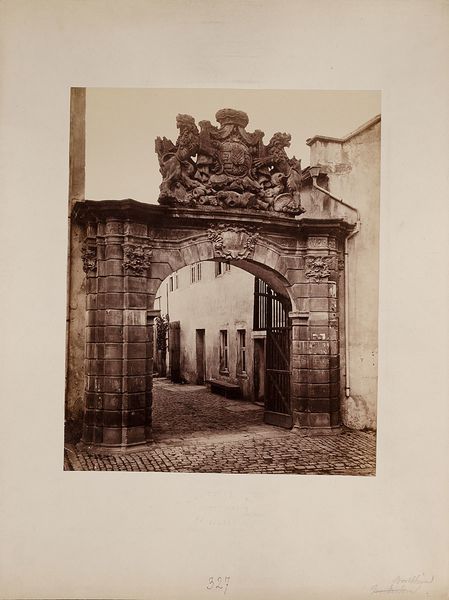
Titel: Rathaustor Hofhaltung Wertheim
Künstler: Georg Maria Eckert
Standort: Hamburg
Institution: Museum für Kunst und Gewerbe Hamburg
Schlagwörter: symbol, architektur, skulptur, plastik, foto, fotografie, photographie, photo, stadtmauer, bauschmuck, architekturfotografie, albumin, wappentiere, bildhauerkunst, wappenschild, lichtbild, familienwappen, architekturphotographie, bildwerke, angewandte und bildende kunst, hessische systematik, schwarzweißpositivverfahren, silbersalzverfahren, schwarzweißfotografie, albuminpapier, löwen